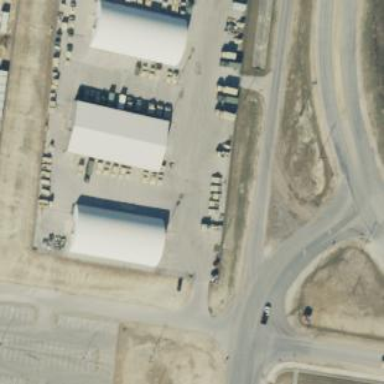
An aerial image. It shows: Military area with fence.